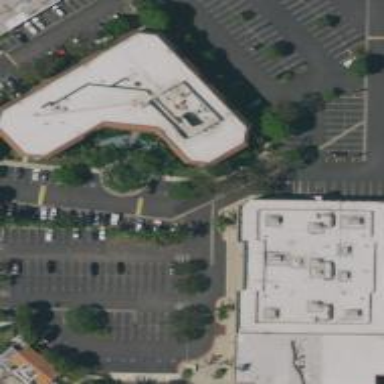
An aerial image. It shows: Building.